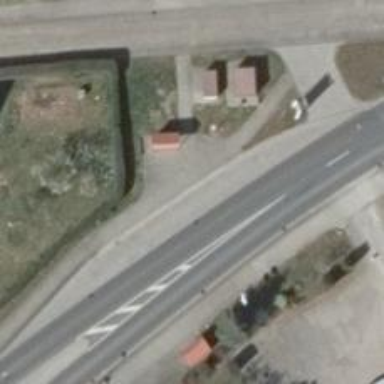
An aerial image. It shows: Platform at public transport location with shelter.